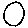
Label: circle